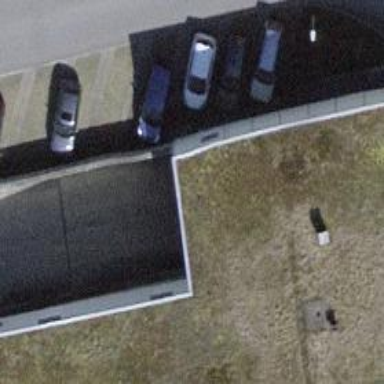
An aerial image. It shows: Parking entrance.